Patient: sex F, age 35
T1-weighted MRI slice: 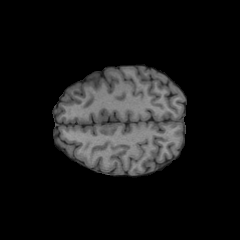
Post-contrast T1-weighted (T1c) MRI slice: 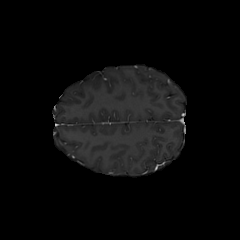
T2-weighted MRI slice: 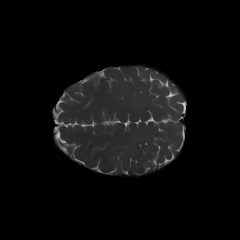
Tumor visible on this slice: no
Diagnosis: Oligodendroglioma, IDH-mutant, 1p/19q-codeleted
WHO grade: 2